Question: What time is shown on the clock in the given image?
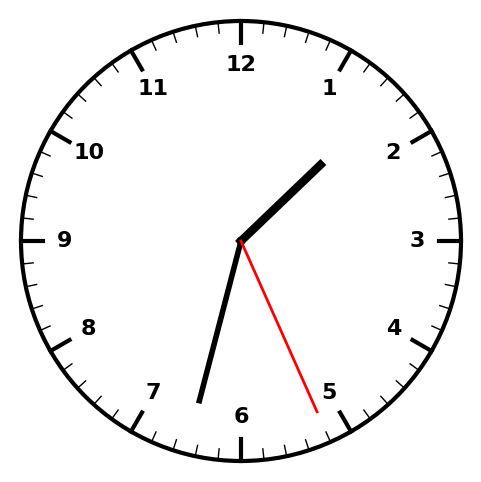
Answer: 01:32:26